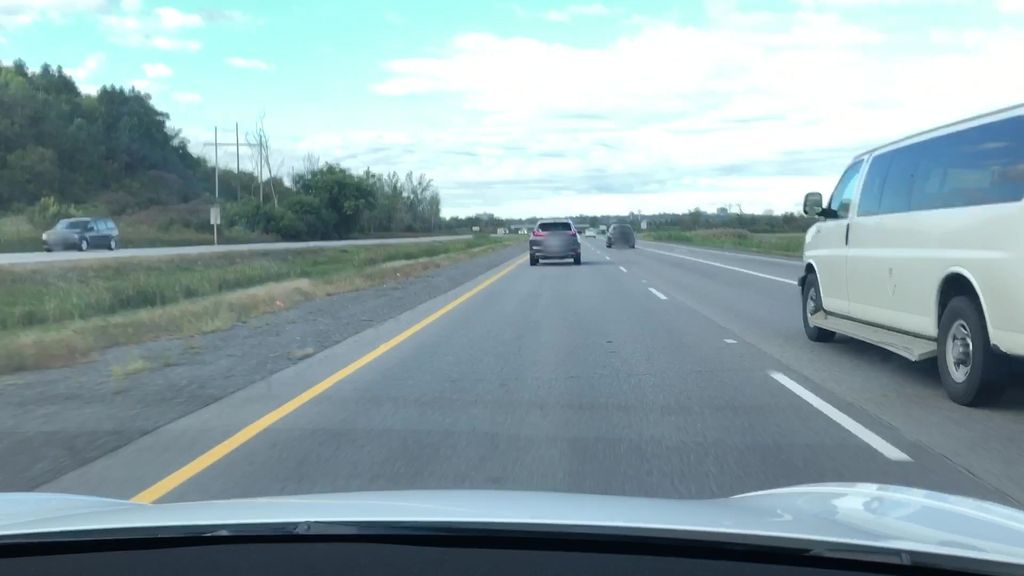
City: ottawa-gatineau